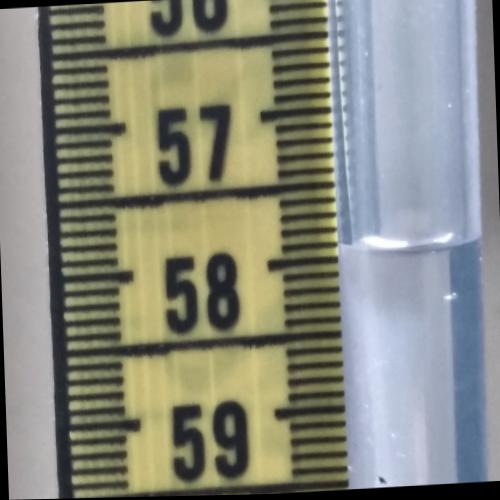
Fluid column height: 57.9 cm